九年级 · 解析几何
已知抛物线 $y=a x^{2}+b x+c$ 与 $x$ 轴交于 $A(-2,0) 、 B(6,0)$ 两点, 与 $y$ 轴交于点 $C(0,-3)$.

（1)求抛物线的表达式;

(2)点 $P$ 在直线 $B C$ 下方的抛物线上, 连接 $A P$ 交 $B C$ 于点 $M$, 当 $\frac{P M}{A M}$ 最大时, 求点 $P$ 的坐标及 $\frac{P M}{A M}$ 的最大值;

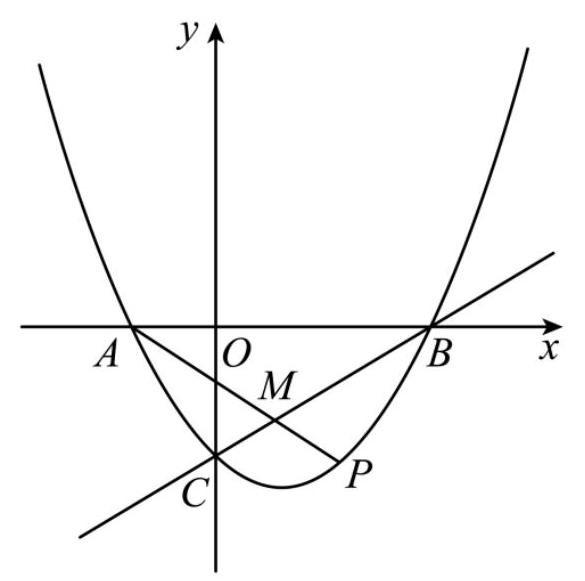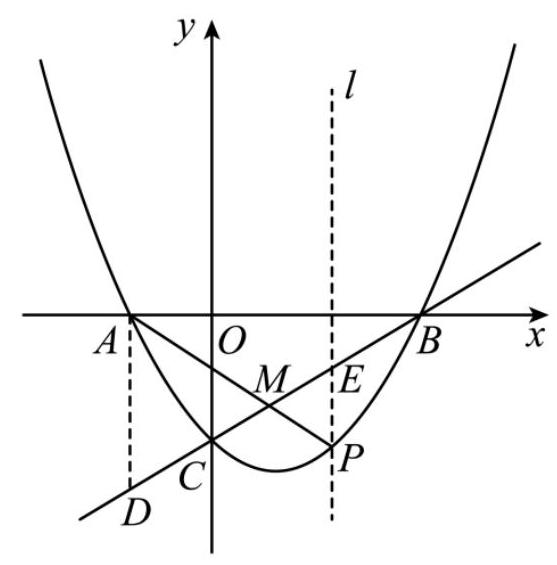
答案:  (1) $y=\frac{1}{4} x^{2}-x-3$

(2) $P\left(3,-\frac{15}{4}\right), \frac{P M}{A M}$ 的最大值为 $\frac{9}{16}$

解析: (1) 将 $A(-2,0) 、 B(6,0) 、 C(0,-3)$ 代入 $y=a x^{2}+b x+c$ 即可求解析式;

(2) 过点 $P$ 作 $x$ 轴的垂线 $l$, 垂线 $l$ 交 $B C$ 于点 $E$, 过 $\mathrm{A}$ 作 $A D / / l$, 如图所示, 由 $P E / / A D$,可得 $\triangle A D M \sim \triangle P E M, \frac{M P}{A M}=\frac{P E}{A D}$, 则求 $\frac{P F}{A E}$ 的最大值即可.

【详解】(1) 解: 将点 $A(-2,0) 、 B(6,0) 、 C(0,-3)$ 代入 $y=a x^{2}+b x+c$,

得 $\left\{\begin{array}{l}4 a-2 b+c=0 \\ 36 a+6 b+c=0 \\ c=-3\end{array}\right.$, 解得 $\left\{\begin{array}{l}a=\frac{1}{4} \\ b=-1 \\ c=-3\end{array}\right.$,

$\therefore y=\frac{1}{4} x^{2}-x-3$

（2）解：过点 $P$ 作 $X$ 轴的垂线 $l$, 垂线 $l$ 交 $B C$ 于点 $E$, 过 $\mathrm{A}$ 作 $A D / / l$, 如图所示:

$\because P E / / A D$,

$\therefore \angle D A M=E P M, \angle A D M=\angle P E M$

$\therefore \triangle A D M \sim \triangle P E M$,

$\therefore \frac{M P}{A M}=\frac{P E}{A D}$,

设直线 $B C$ 的解析式为 $y=k x+d$, 将 $B(6,0) 、 C(0,-3)$ 代入解析式得到 $\left\{\begin{array}{l}6 k+d=0 \\ d=-3\end{array}\right.$,

解得 $\left\{\begin{array}{l}k=\frac{1}{2} \\ d=-3\end{array}\right.$,

$\therefore y=\frac{1}{2} x-3$,

设 $P\left(t, \frac{1}{4} t^{2}-t-3\right)$, 则 $E\left(t, \frac{1}{2} t-3\right)$,

$\therefore P E=\frac{1}{2} t-3-\frac{1}{4} t^{2}+t+3=-\frac{1}{4} t^{2}+\frac{3}{2} t$,

$\because A(-2,0)$
$\therefore D(-2,-4)$,

$\therefore A D=4$,

$\therefore \frac{M P}{A M}=\frac{P E}{A D}=\frac{-\frac{1}{4} t^{2}+\frac{3}{2} t}{4}=-\frac{1}{16} t^{2}+\frac{3}{8} t=-\frac{1}{16}(t-3)^{2}+\frac{9}{16}$,

$\because-\frac{1}{16}<0$,

$\therefore$ 抛物线 $\frac{M P}{A M}=-\frac{1}{16}(t-3)^{2}+\frac{9}{16}$, 有最大值, 即当 $t=3$ 时, $\frac{M P}{A M}$ 有最大值 $\frac{9}{16}$,

$\therefore P\left(3,-\frac{15}{4}\right)$.

【点睛】本题考查二次函数的综合, 熟练掌握二次函数的图象及性质, 待定系数法确定函数关系式，通过构造平行线将 $\frac{M P}{A M}$ 的最大值问题转化为求 $\frac{P F}{A E}$ 的最大值问题是解题的关键.